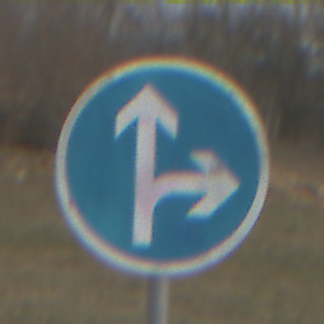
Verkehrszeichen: VorgeschriebeneFahrtrichtungGeradeausOderRechts
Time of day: MorningAfternoon
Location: Outdoor (Nature)
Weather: PartlyCloudy
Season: Autumn
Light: Natural